随着生活水平的不断提高，人们更加关注健康，重视锻炼。通过“小步道”，走出“大健康”，健康步道成为引领健康生活的一道亮丽风景线。如图，$A-B-C-A$ 为某区的一条健康步道，$AB, AC$ 为线段，$\widehat{BC}$ 是以 $BC$ 为直径的半圆，$AB=2\sqrt{3}$ km，$AC=4$ km，$\angle BAC = \frac{\pi}{6}$

\noindent (1) 求 $\widehat{BC}$ 的长度；

\noindent (2) 为满足市民健康生活需要，提升城市品位，改善人居环境，现计划新建健康步道 $A-D-C$（$B, D$ 在 $AC$ 两侧），其中 $AD, CD$ 为线段。若 $\angle ADC = \frac{\pi}{3}$，求新建的健康步道 $A-D-C$ 的路程最多可比原有健康步道 $A-B-C$ 的路程增加多少长度？

\vspace{1em}
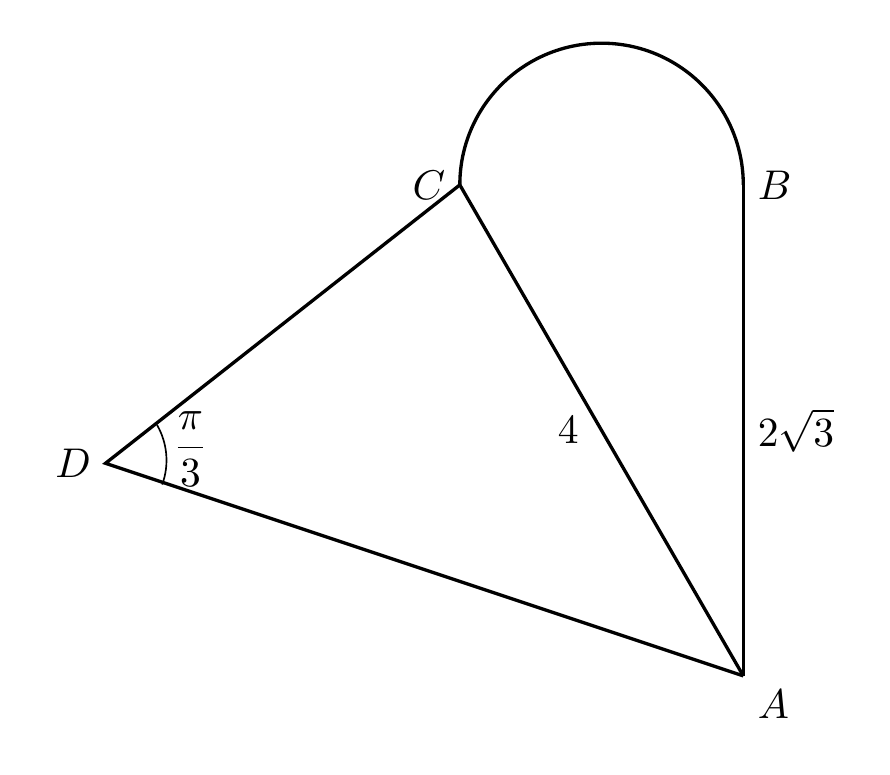
【解答】

\noindent \textbf{【答案】} (1) $\pi$ km
\noindent (2) $8 - \pi - 2\sqrt{3}$ km

\noindent \textbf{【分析】} (1) 利用余弦定理求得 $BC$，从而求得 $\widehat{BC}$ 的长度
\noindent (2) 利用余弦定理和基本不等式求得新建健康步道 $A-D-C$ 的最长路程，由此求得增加的长度。

\noindent \textbf{【详解】} (1) 联结 $BC$，在 $\triangle ABC$ 中，由余弦定理可得，
$$BC = \sqrt{AC^2 + AB^2 - 2AC \cdot AB \cdot \cos \angle BAC} = \sqrt{16 + 12 - 2 \times 4 \times 2\sqrt{3} \times \frac{\sqrt{3}}{2}} = 2,$$
所以 $\widehat{BC} = \frac{1}{2} \times 2 \times \pi \times 1 = \pi$，即 $\widehat{BC}$ 的长度为 $\pi$ (km)；

\noindent (2) 记 $AD=a, CD=b$，则在 $\triangle ACD$ 中，由余弦定理可得：
$$a^2 + b^2 - 2ab \cos \frac{\pi}{3} = 16, \text{ 即 } a^2 + b^2 - ab = 16,$$
从而 $(a+b)^2 = 16 + 3ab \le 16 + 3 \left(\frac{a+b}{2}\right)^2$
所以 $\frac{1}{4}(a+b)^2 \le 16$，则 $a+b \le 8$，当且仅当 $a=b=4$ 时，等号成立；
新建健康步道 $A-D-C$ 的最长路程为 $8$ (km)，
故新建的健康步道 $A-D-C$ 的路程最多可比原有健康步道 $A-B-C$ 的路程增加 $8 - \pi - 2\sqrt{3}$ (km)

\end{document}
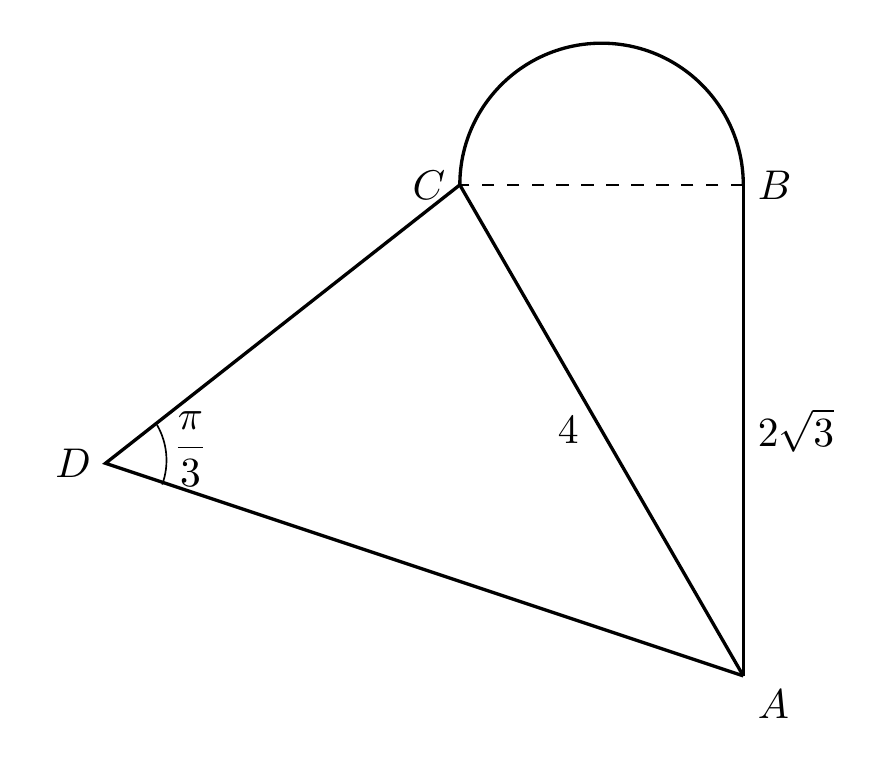